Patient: sex F, age 58
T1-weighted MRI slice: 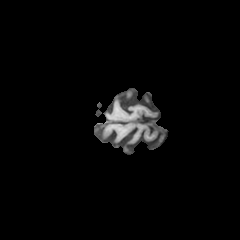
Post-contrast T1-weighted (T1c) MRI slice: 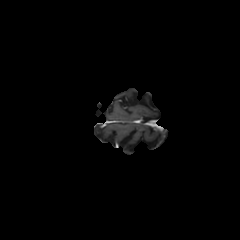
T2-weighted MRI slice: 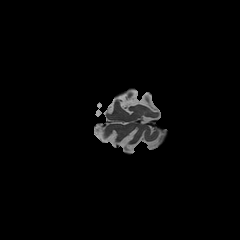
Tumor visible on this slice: no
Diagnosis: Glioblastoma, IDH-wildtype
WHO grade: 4